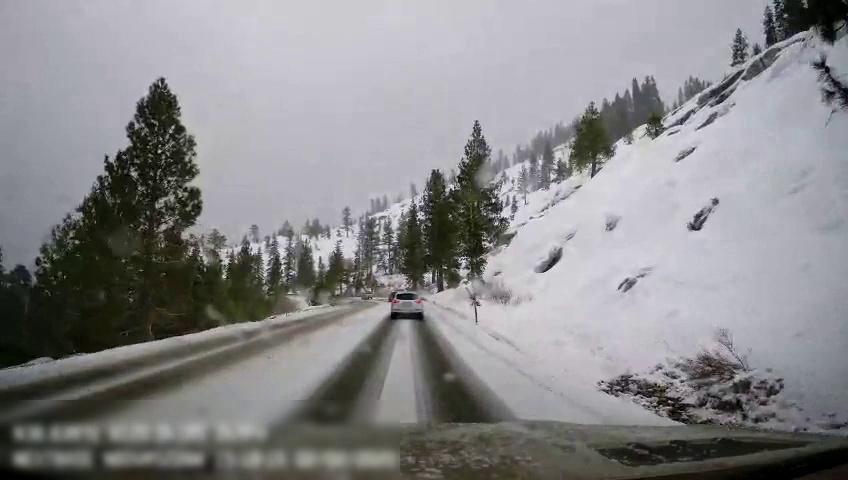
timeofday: Day
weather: Snowy
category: Drivable Space
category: Vehicles | Car
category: Vehicles | Car